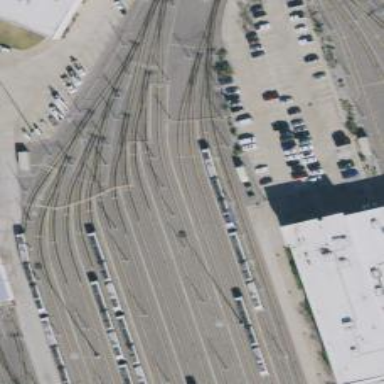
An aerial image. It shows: Light rail yard with electrified contact lines.